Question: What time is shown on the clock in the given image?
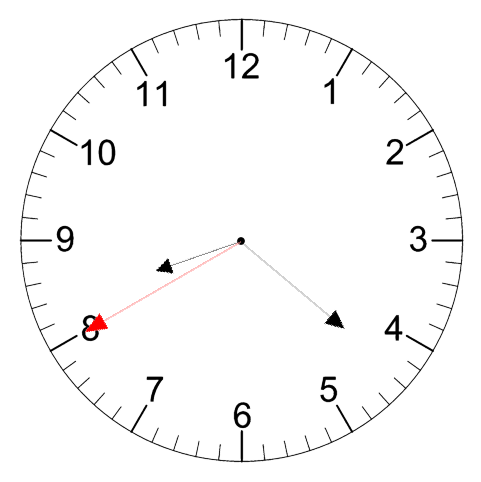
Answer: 08:21:40